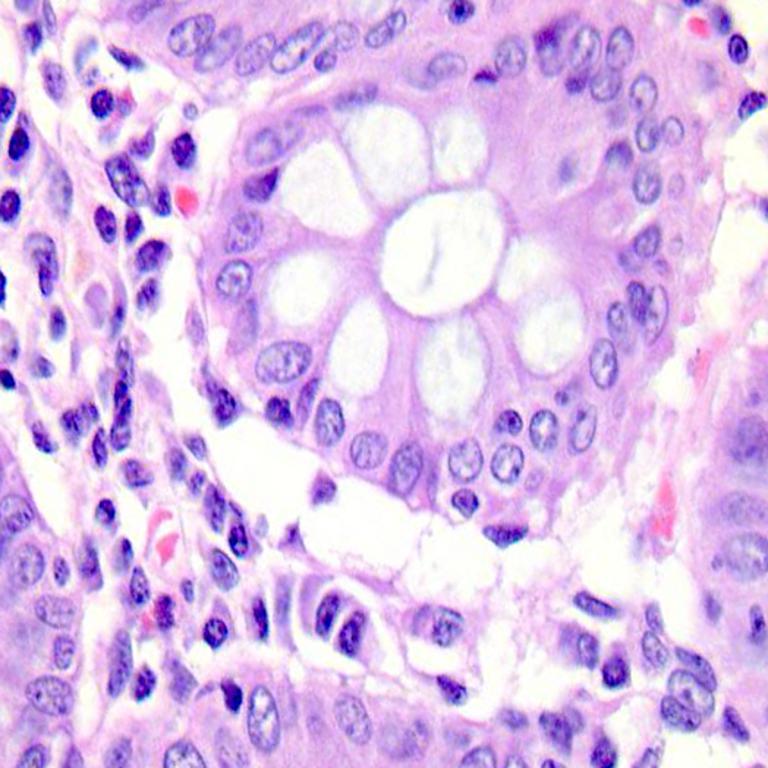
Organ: colon
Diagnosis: benign